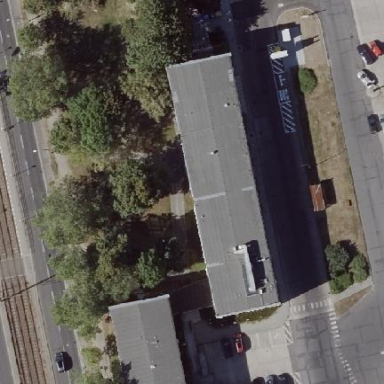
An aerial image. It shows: Restaurant in building.